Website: bh-photo
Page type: payment
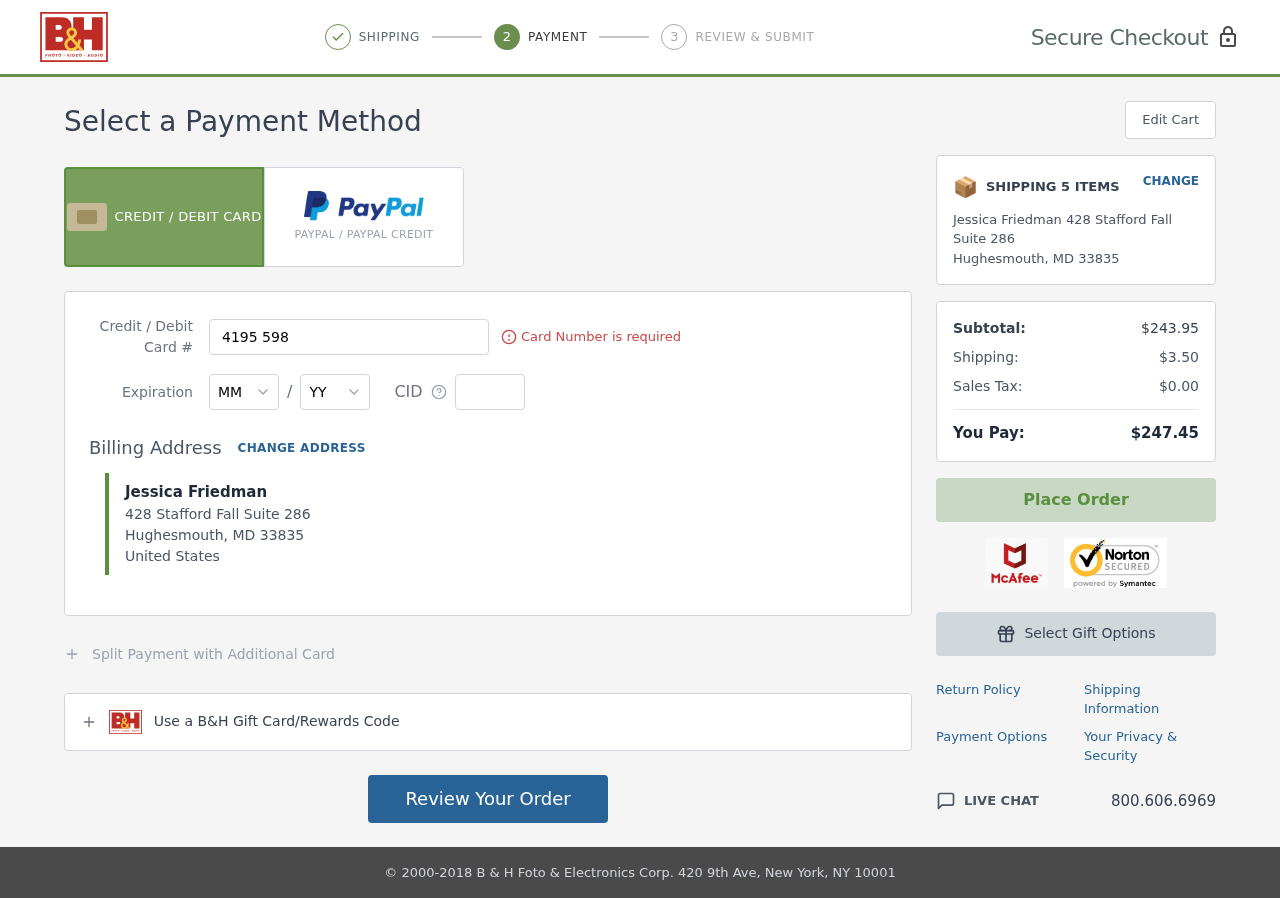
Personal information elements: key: PII_CARD_CVV
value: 325
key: PII_CARD_EXPIRY_MONTH
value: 07
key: PII_CARD_EXPIRY_YEAR
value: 30
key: PII_CARD_NUMBER
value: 4195 5981 9968 4259
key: PII_CITY
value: Hughesmouth
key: PII_COUNTRY
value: United States
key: PII_FULLNAME
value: Jessica Friedman
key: PII_POSTCODE
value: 33835
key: PII_STATE_ABBR
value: MD
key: PII_STREET
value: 428 Stafford Fall Suite 286
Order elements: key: ORDER_NUM_ITEMS
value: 5
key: ORDER_SUBTOTAL
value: $243.95
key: ORDER_SHIPPING_COST
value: $3.50
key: ORDER_TAX
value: $0.00
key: ORDER_TOTAL
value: $247.45